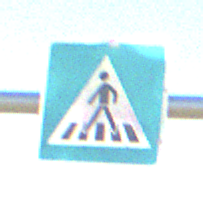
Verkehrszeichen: FussgaengerueberwegRechts
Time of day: MorningAfternoon
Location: Outdoor (Nature)
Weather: PartlyCloudy
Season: NotSpecified
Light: Natural